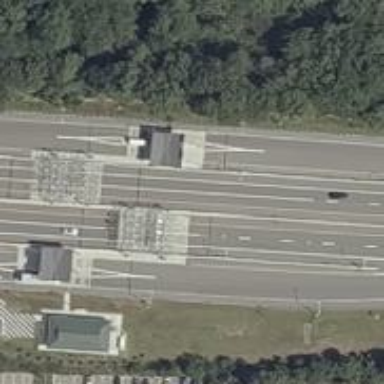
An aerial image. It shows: Toll gantry on the road.